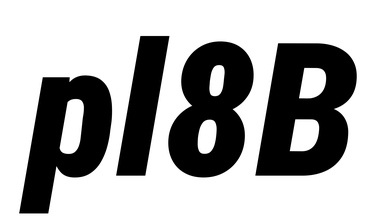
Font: Roboto-Italic_Condensed_Black_Italic